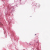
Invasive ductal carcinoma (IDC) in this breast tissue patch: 0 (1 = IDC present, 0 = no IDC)